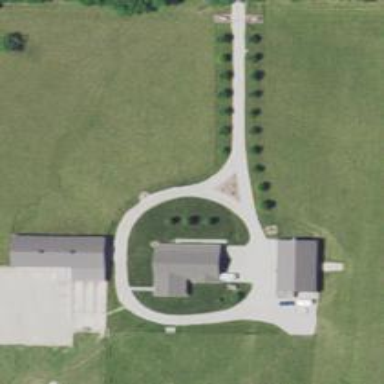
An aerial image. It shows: Driveway leading to service road.